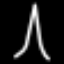
Label: The Eiffel Tower